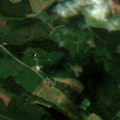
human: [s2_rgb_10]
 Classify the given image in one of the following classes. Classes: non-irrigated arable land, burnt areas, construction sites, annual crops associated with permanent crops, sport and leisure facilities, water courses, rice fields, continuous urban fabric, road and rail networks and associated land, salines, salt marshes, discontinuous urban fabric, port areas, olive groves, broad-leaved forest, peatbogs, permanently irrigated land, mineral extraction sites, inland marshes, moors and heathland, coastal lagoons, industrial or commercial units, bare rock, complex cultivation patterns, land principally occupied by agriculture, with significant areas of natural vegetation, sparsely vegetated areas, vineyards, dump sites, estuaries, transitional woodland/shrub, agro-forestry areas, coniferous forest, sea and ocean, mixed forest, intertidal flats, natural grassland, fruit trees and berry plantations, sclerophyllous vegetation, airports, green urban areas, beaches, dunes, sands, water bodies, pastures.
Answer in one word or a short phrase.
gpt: non-irrigated arable land, land principally occupied by agriculture, with significant areas of natural vegetation, coniferous forest, mixed forest, transitional woodland/shrub